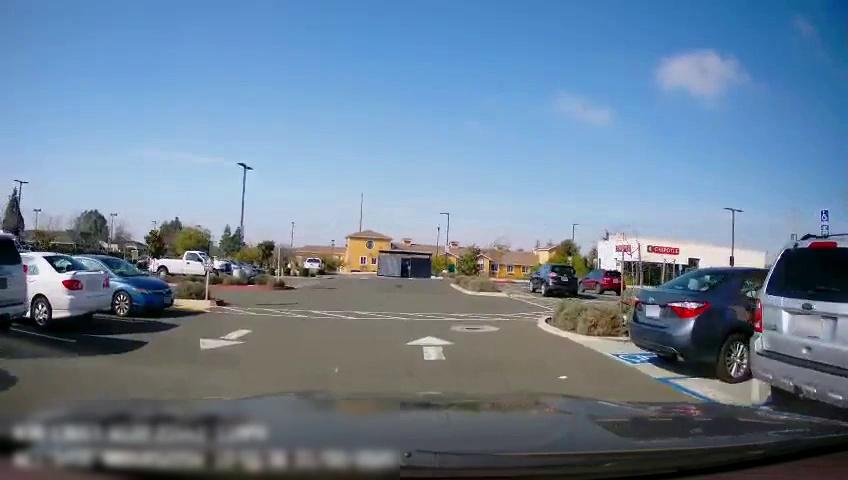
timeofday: Day
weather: Sunny
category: Drivable Space
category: Vehicles | SUV
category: Vehicles | Car
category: Vehicles | SUV
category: Vehicles | SUV
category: Vehicles | SUV
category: Vehicles | Car
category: Vehicles | Car
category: Vehicles | Truck
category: Vehicles | Truck